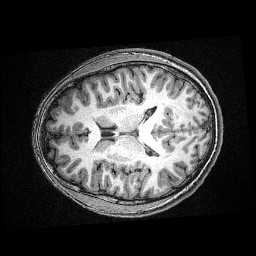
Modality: T1w
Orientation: axial
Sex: male
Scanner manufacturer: siemens
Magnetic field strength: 3 T
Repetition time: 2.3 s
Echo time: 0.00336 s